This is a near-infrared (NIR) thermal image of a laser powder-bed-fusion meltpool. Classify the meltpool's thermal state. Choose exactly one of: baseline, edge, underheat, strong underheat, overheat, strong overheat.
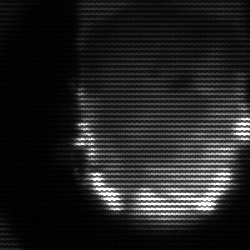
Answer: baseline